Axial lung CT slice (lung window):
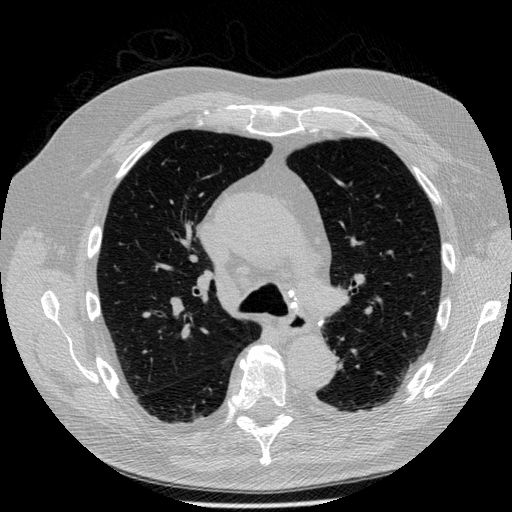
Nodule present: no